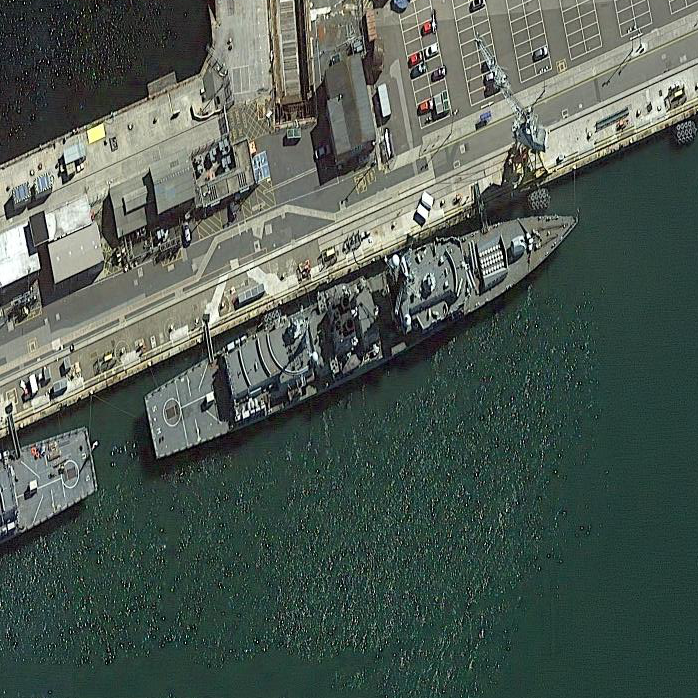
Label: Type_45_destroyer